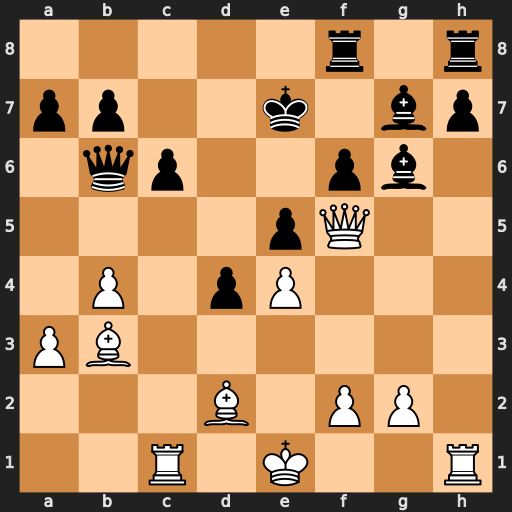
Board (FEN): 5r1r/pp2k1bp/1qp2pb1/4pQ2/1P1pP3/PB6/3B1PP1/2R1K2R
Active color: w
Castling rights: K
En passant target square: -
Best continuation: Qe6+ Kd8 Qd6+